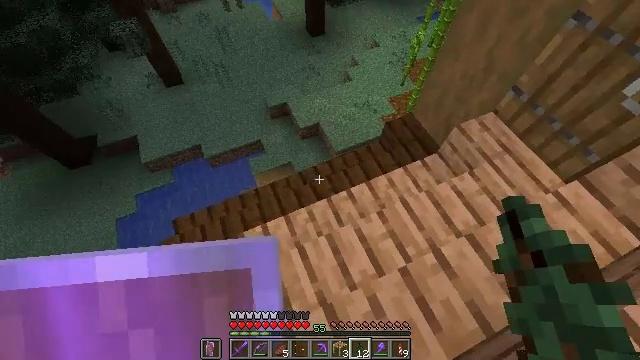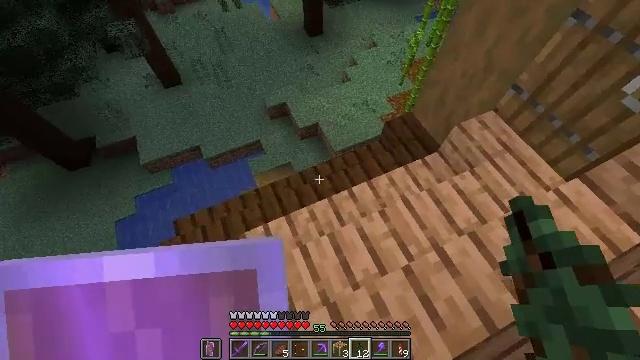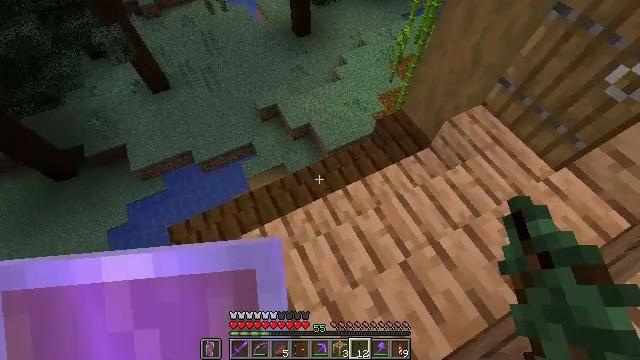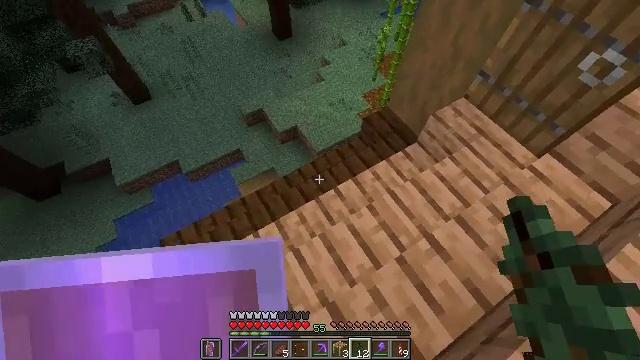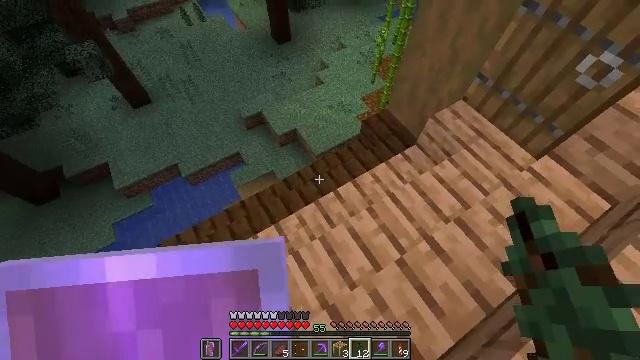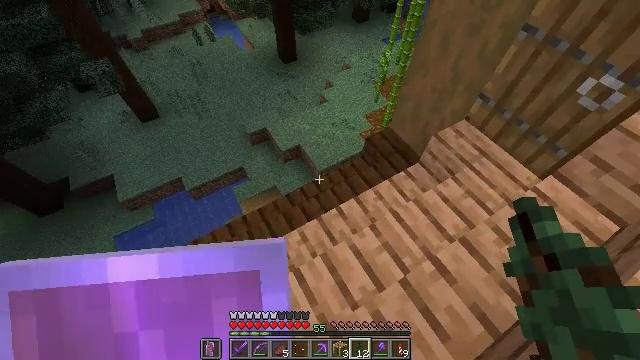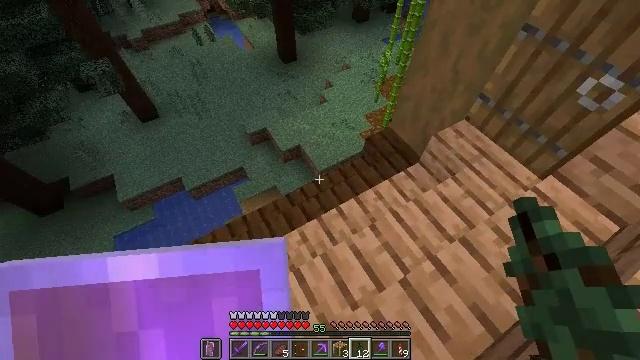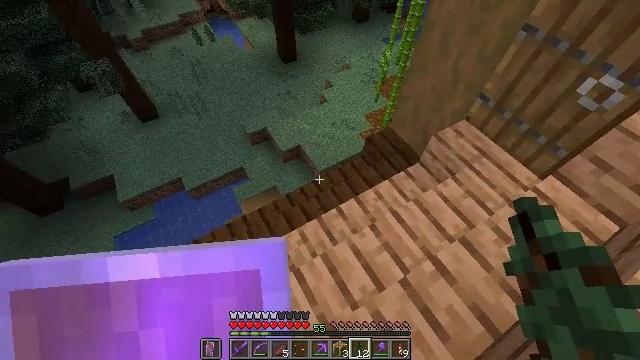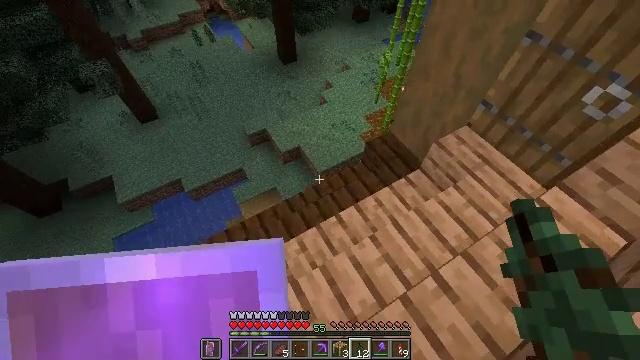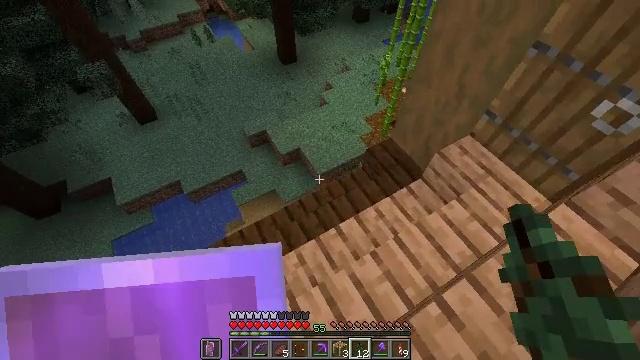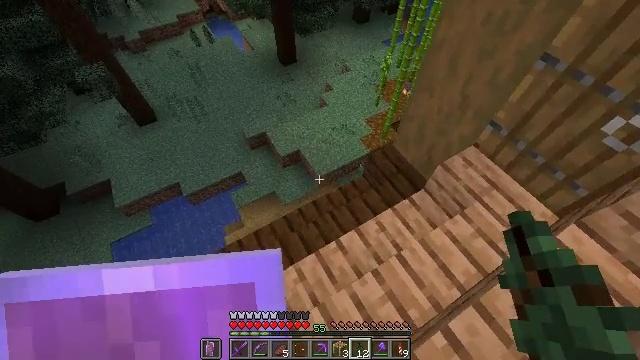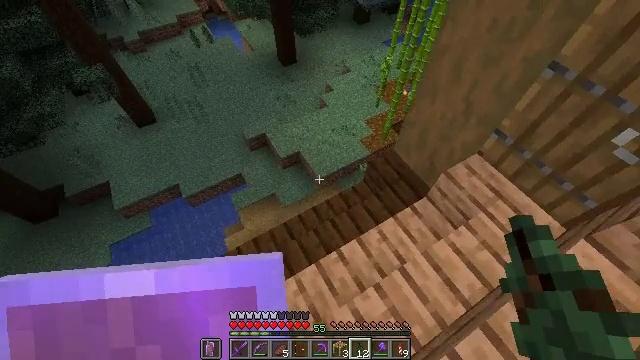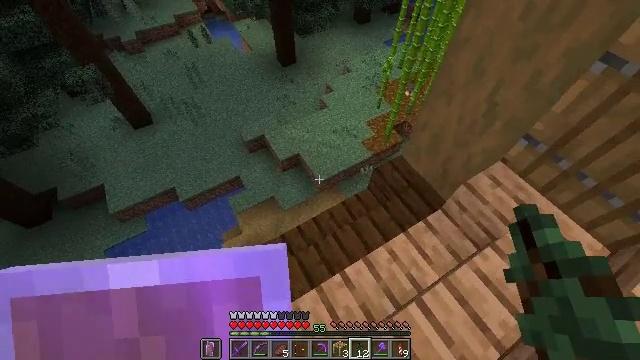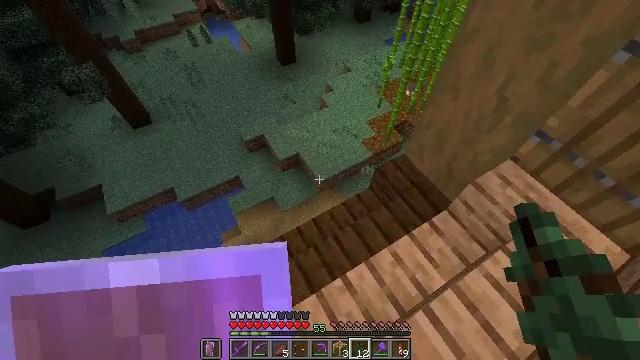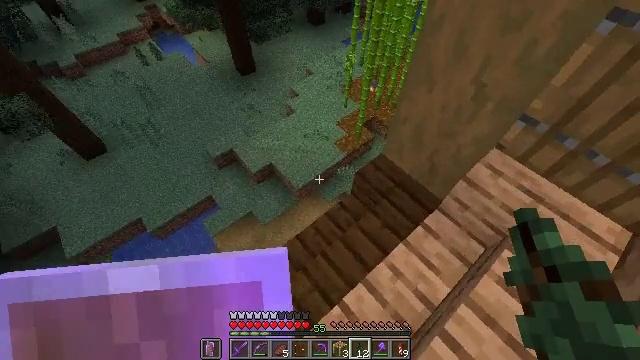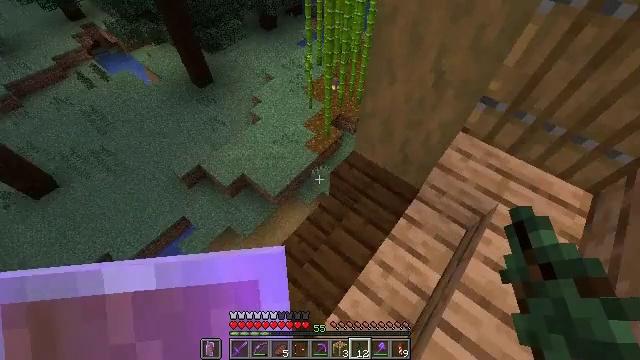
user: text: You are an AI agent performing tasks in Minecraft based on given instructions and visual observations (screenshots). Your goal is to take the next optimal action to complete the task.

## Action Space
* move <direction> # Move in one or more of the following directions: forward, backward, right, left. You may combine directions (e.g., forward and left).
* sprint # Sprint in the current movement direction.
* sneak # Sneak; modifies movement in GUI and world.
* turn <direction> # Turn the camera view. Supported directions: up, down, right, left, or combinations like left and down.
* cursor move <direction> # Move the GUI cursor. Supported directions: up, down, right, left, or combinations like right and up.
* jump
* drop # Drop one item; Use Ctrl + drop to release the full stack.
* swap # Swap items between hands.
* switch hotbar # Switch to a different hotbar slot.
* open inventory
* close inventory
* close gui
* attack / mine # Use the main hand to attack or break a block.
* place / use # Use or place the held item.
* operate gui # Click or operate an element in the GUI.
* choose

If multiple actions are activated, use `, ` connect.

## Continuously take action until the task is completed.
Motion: motion action
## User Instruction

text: Collect the brown shulker box for storage.
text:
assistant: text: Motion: no_op
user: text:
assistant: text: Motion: turn right
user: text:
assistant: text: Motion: turn right
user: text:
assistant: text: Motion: no_op
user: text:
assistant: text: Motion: turn left and up
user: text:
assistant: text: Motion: no_op
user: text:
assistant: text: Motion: no_op
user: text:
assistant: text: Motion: move forward
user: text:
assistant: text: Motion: move forward
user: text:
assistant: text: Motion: move forward
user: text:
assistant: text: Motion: move forward
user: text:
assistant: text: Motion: move forward
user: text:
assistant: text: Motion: move forward
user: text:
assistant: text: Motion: move forward, turn right
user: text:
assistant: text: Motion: turn right
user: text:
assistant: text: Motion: turn right
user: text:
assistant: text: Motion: turn right
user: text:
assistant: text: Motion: turn right and up
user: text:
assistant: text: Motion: turn right
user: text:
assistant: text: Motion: turn right and up
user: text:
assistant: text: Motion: turn right and up
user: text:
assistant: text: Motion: turn right and up
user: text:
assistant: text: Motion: turn right and up
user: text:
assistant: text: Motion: turn up
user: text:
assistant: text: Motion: move right
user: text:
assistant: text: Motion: move right
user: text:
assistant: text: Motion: move right
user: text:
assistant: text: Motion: move right, turn left
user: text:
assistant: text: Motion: turn left
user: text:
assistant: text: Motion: no_op